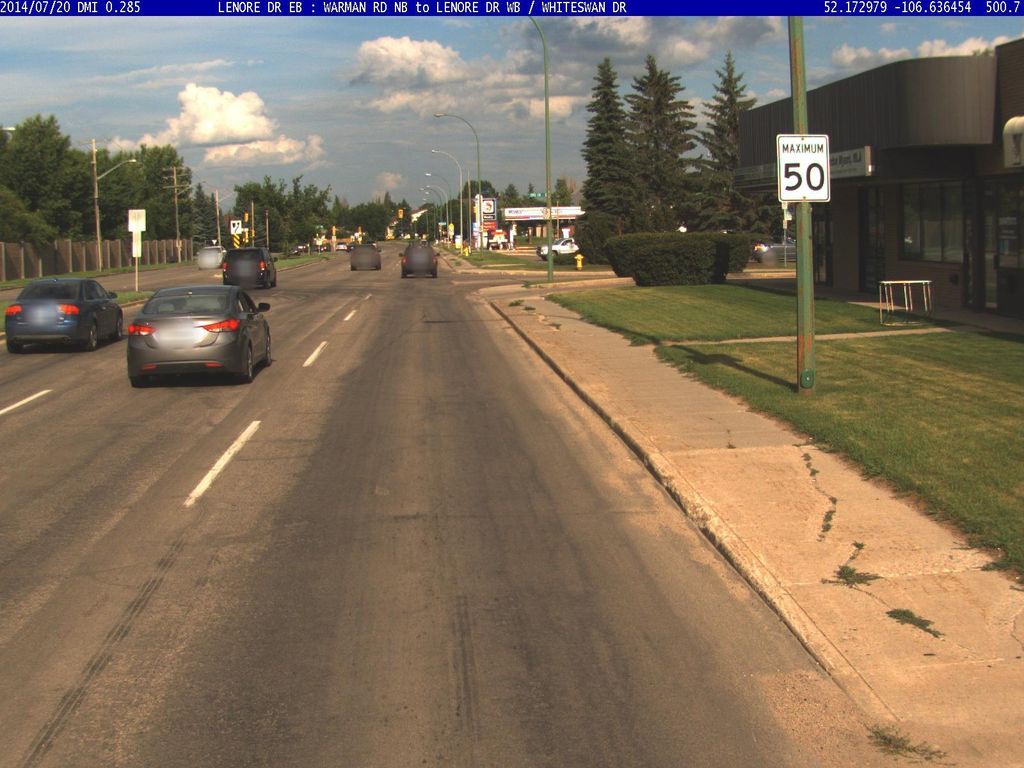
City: saskatoon